Field crop: maize
Growth stage: 2
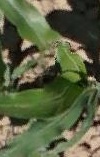
Species: maize